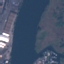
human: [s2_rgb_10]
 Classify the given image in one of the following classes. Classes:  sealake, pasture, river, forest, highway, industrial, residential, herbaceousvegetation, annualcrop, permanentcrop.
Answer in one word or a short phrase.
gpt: River